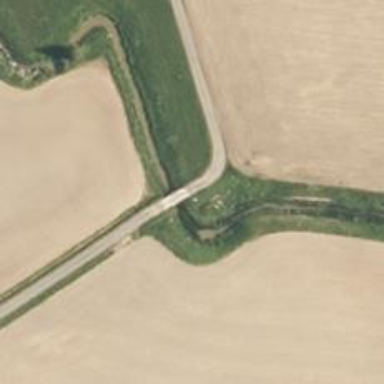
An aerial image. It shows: Track road on bridge with grade 1 tracktype.